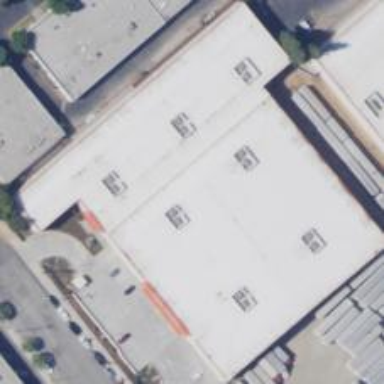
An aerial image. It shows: Warehouse building used for storage rental.